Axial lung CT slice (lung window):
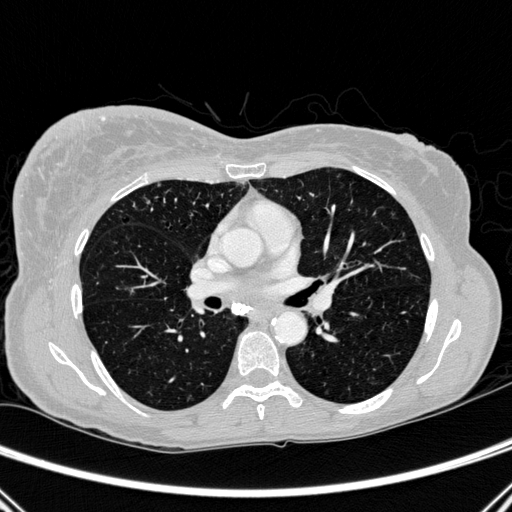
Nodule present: no